Field crop: maize
Growth stage: 2
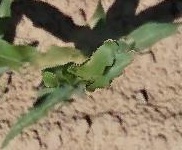
Species: maize